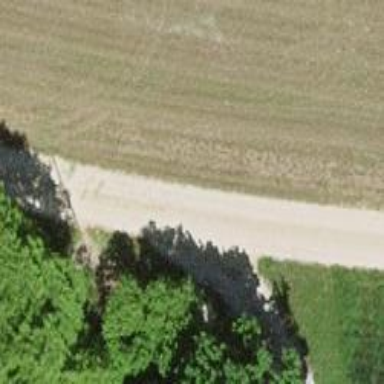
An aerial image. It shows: Track with fine gravel surface of grade2 quality.